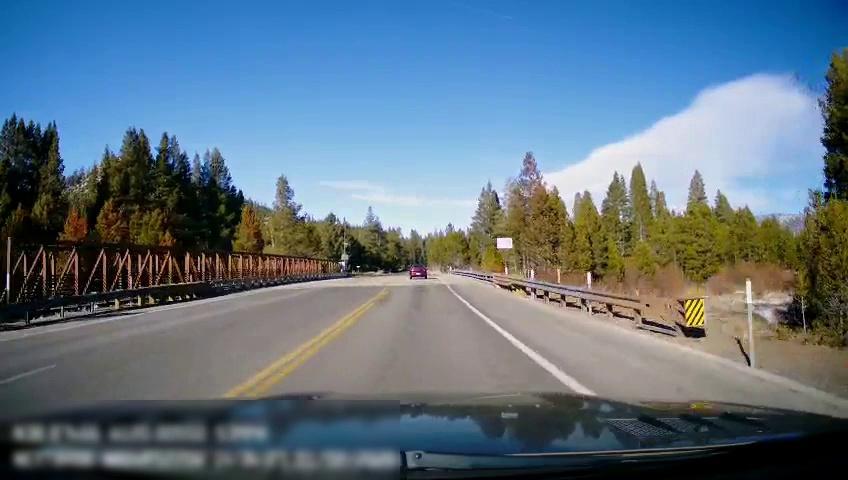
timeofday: Day
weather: Sunny
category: Drivable Space
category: Vehicles | Car
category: Lanes | Current Lane
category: Lanes | Current Lane
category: Lanes | Opposite Lane
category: Lanes | Opposite Lane
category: Traffic | Signs
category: Traffic | Signs